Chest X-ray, PA view. Patient: 37 years old, sex M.
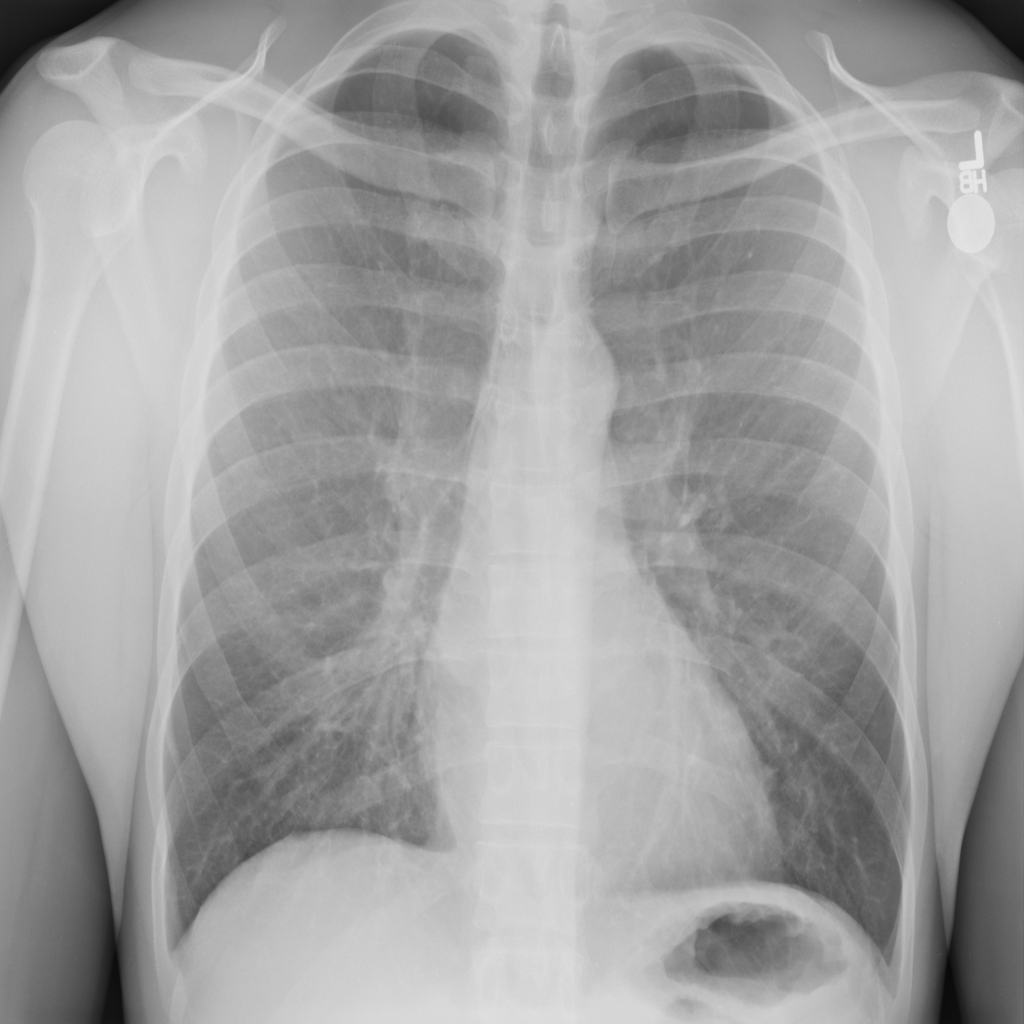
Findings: No Finding